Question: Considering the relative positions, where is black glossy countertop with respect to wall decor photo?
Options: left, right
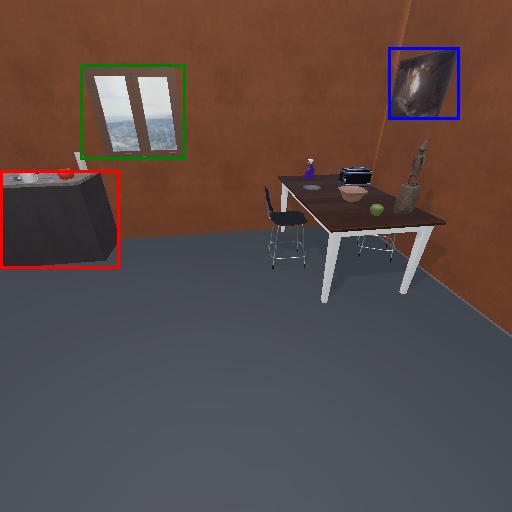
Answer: left